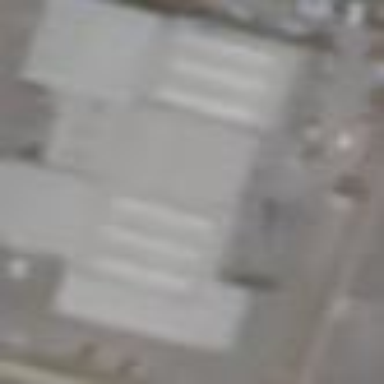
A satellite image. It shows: Building housing car shop.